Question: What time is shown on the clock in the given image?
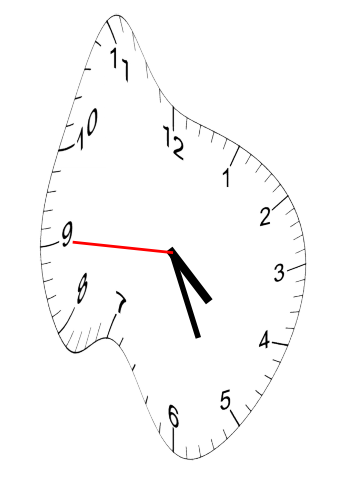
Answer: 04:25:45